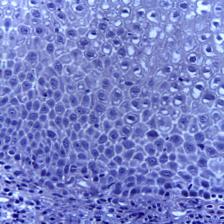
Diagnosis: OSCC